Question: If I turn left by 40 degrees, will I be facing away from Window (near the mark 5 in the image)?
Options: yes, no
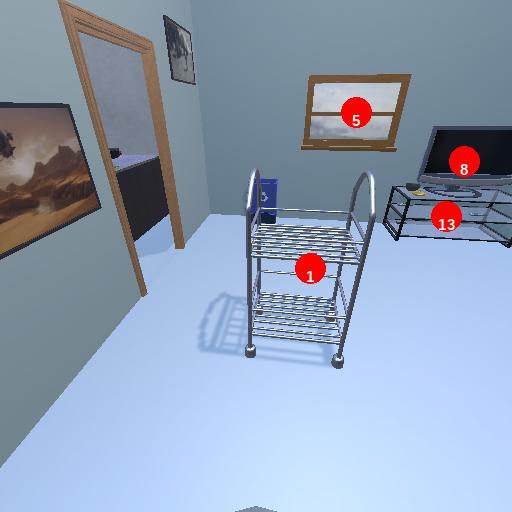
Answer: yes